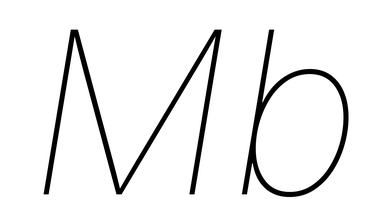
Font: Inter-Italic_Thin_Italic